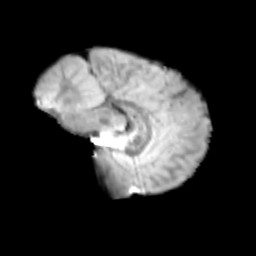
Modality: T2w
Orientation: sagittal
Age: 11
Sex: male
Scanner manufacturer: siemens
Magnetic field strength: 3 T
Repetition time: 3.8 s
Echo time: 0.07 s